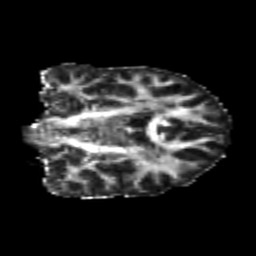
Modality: FA
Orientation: coronal
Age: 21
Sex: female
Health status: healthy
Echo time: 0.074 s